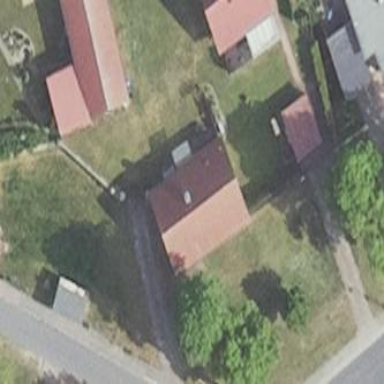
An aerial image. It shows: Simple house.